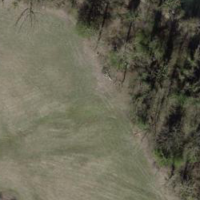
EUNIS habitat code: 23
Species observed at this site:
Chorthippus biguttulus